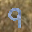
Label: 9